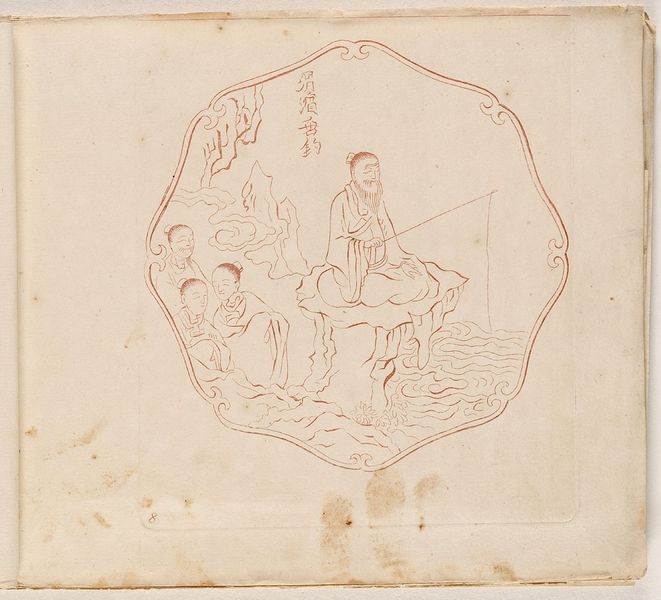
Titel: Chinesendarstellung, Blatt aus der Folge 'Picturae Sinicae'
Künstler: Pieter Schenk
Standort: Hamburg
Institution: Museum für Kunst und Gewerbe Hamburg
Schlagwörter: mann, meer, wasser, fluss, menschen, see, ufer, frisur, kleid, zeichnung, malerei, bart, natur, gewand, kinder, holzschnitt, japan, schrift, papier, fischer, grafik, graphik, böschung, ornamente, schriftzeichen, fotografie, photographie, asien, druck, druckgraphik, druckgrafik, radierung, buchstaben, angel, tracht, china, angler, angeln, natur7, angelrute, landschaften, alphabet, jugendlicher, gerippt, volkstracht, reproduktionen, druckerzeugnisse, gewässer, gewässern, seestücke, völker, nationalitäten, ornamentstich, vorlageblätter, rotdruck